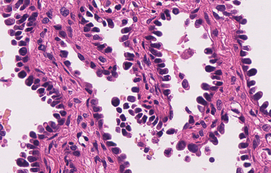
Tumor epithelial tissue: yes
Tumor-associated stroma tissue: yes
Normal tissue: no